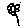
Label: flower